Question: I keep getting this odd problem where these characters appear in my char array called 'day[3]'. My goal is to use the computers clock and get the date and time. I put that into a string called dayHolder and want to just add the day it to a char array called 'day'. But when I do this it gets a lot of odd characters. I understand that the string should end with '' but cant seem to get 'day' to just display "Fri"....
'''
#define _CRT_SECURE_NO_WARNINGS
#include <iostream>
#include <time.h>
#include <string>
using namespace std;
int main() {
// Functions
functions myFunc;
//Variables + installations
string dayHolder;
char day[3];
char whitespace = ' ';
time_t current = time(0);
dayHolder = ctime(&current);
for (int i = 0; i < 3; i++)
{
day[i] = dayHolder[i];
}
cout << ctime(&current) << endl;
cout << dayHolder << endl;
cout << day << endl;
return 0;
}
'''

So what can I do to fix this problem? I am sure its something simple that I am overlooking so any advise or suggestions would be appreciated thanks.
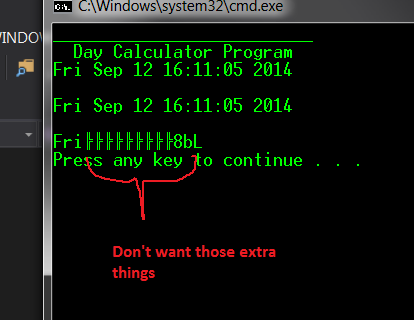
Answer: 'char day[3]' is not zero-terminated.
Try
'''
char day[4];
....
for (int i = 0; i < 3; i++)
{
day[i] = dayHolder[i];
}
day[3] = 0; // or '' as @DeepBlackDwarf suggested
'''
Or, alternatively
'''
string day = dayHolder.substr(0, 3);
'''